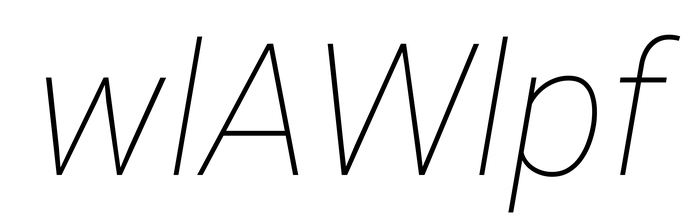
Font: Roboto-Italic_Thin_Italic